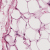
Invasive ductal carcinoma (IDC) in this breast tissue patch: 0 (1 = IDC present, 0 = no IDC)